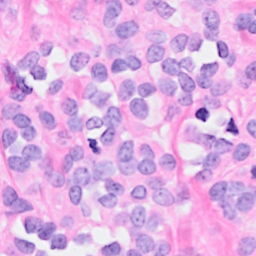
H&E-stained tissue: Breast